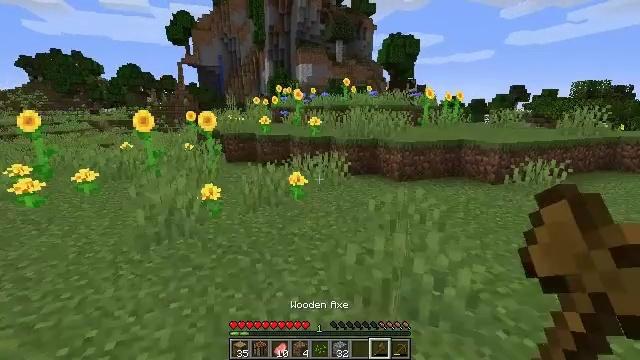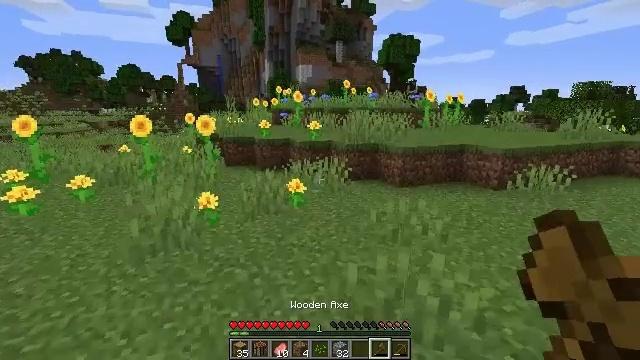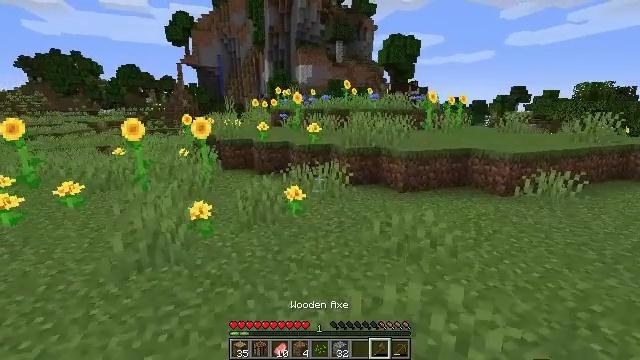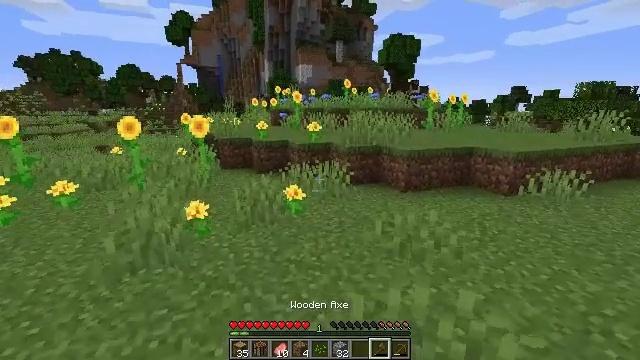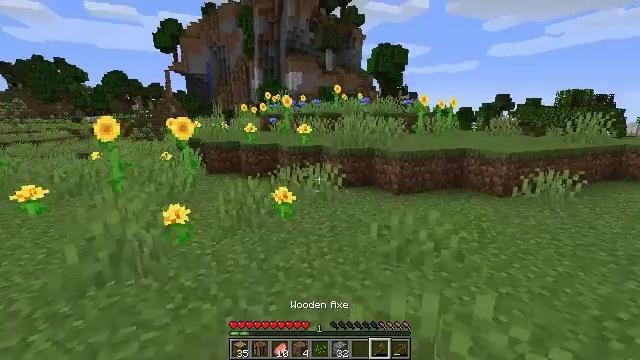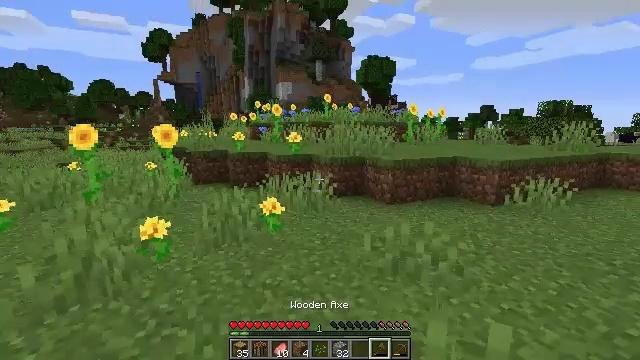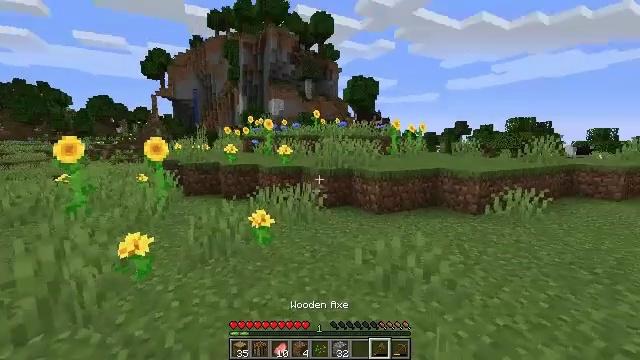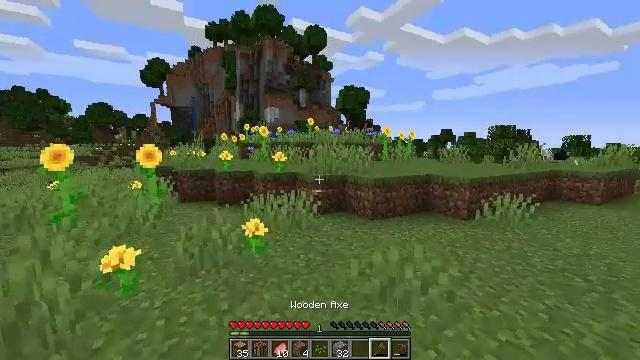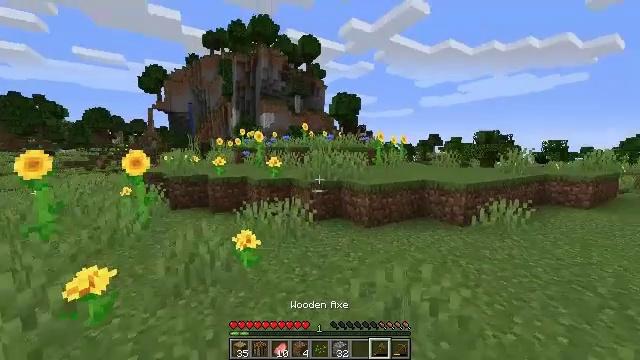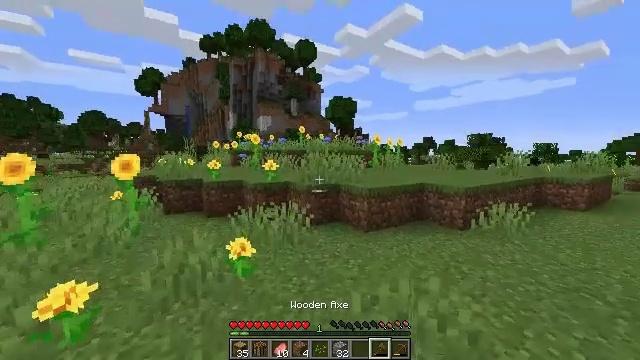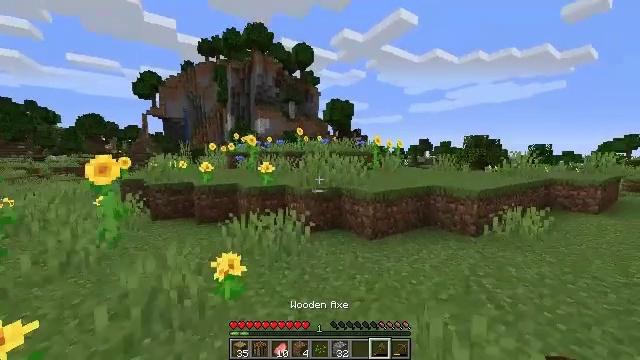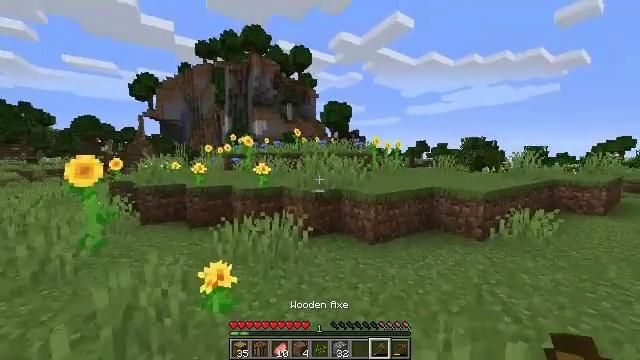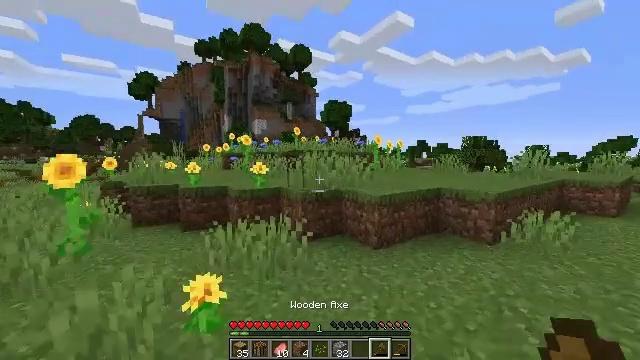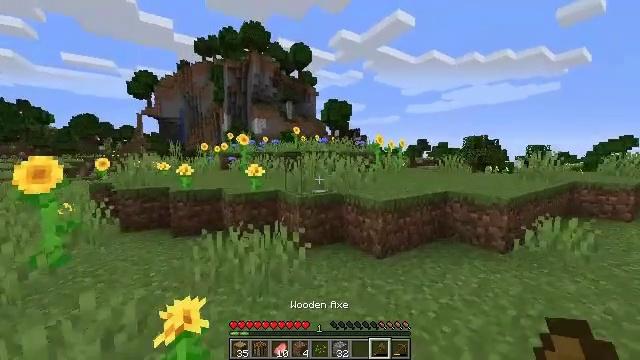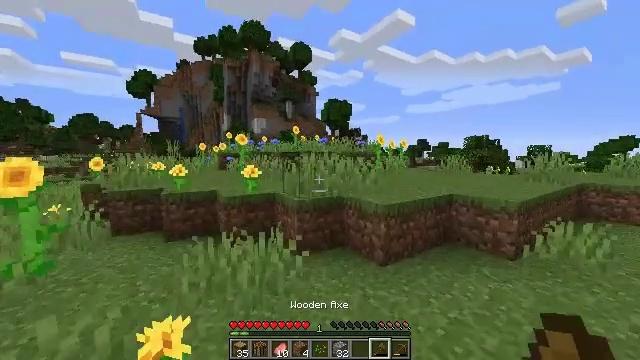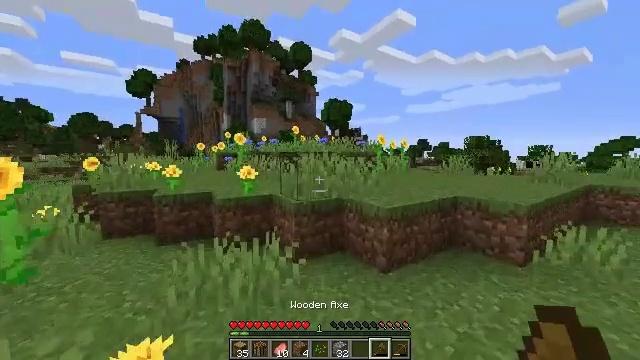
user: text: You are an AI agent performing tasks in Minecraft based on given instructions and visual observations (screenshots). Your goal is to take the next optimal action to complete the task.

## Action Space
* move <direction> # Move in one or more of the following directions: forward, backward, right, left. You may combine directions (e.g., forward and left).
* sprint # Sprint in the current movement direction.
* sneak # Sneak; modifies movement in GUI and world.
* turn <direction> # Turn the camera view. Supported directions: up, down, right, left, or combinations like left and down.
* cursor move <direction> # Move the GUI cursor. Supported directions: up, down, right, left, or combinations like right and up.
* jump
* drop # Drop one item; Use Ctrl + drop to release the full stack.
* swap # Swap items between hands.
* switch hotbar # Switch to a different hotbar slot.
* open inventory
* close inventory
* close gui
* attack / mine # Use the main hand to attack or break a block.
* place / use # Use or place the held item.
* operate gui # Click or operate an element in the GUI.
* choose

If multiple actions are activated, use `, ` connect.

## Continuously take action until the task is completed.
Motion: motion action
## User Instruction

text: Kill mobs.
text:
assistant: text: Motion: move forward
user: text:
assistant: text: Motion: move forward
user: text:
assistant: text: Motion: move forward
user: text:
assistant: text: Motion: move forward, turn right and up
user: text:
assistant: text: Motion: move forward, sprint, turn right and up
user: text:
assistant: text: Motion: move forward, sprint, turn right and up
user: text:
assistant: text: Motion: move forward, sprint, turn right and up
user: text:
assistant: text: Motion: move forward, turn right
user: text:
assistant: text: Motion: move forward
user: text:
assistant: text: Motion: move forward
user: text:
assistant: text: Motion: move forward
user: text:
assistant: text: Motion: move forward
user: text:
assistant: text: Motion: move forward
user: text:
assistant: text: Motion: move forward
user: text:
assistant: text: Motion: move forward
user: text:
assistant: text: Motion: move forward
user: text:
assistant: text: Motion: move forward
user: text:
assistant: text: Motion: move forward, turn right
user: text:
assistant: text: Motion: move forward, turn right, jump
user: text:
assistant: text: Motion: move forward, turn right, jump
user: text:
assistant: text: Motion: move forward, jump
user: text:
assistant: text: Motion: move forward, jump
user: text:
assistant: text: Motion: move forward, jump
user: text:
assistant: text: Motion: move forward, jump
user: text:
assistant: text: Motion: move forward
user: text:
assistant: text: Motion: move forward
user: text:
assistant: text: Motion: move forward
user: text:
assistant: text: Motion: move forward
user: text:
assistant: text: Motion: move forward
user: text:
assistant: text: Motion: move forward, turn left